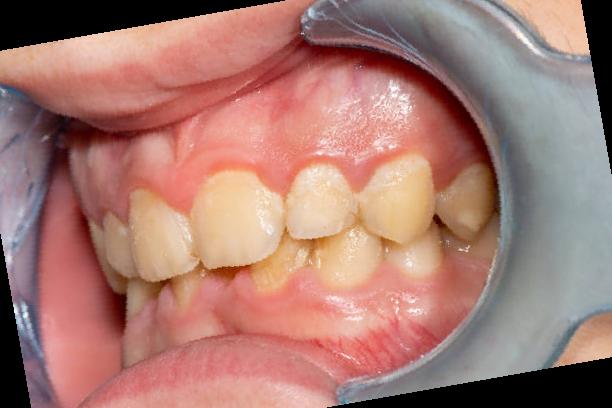
Condition: Gingivitis